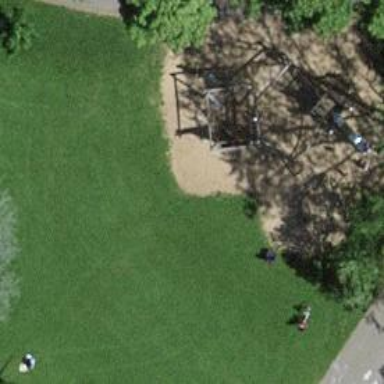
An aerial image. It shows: Playground area for leisure activities on the land.